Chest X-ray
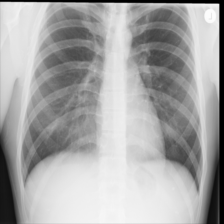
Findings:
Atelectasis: negative
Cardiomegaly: negative
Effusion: negative
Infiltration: negative
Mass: negative
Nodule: negative
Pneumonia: negative
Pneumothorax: negative
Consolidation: negative
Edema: negative
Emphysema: negative
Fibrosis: negative
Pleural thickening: negative
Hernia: negative